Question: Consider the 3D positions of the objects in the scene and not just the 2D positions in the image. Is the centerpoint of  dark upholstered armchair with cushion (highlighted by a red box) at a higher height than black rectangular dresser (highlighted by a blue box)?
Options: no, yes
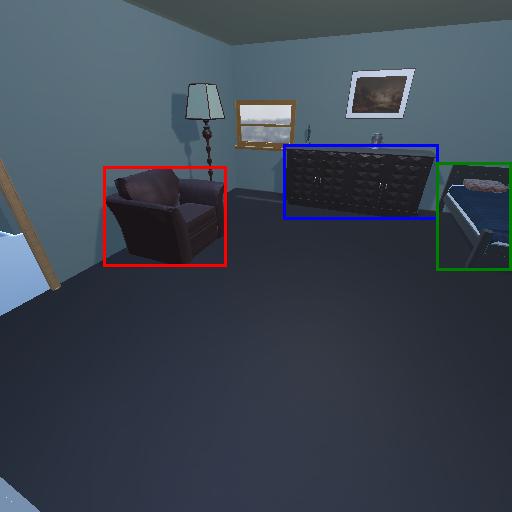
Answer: no